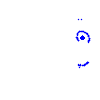
Particle: pion